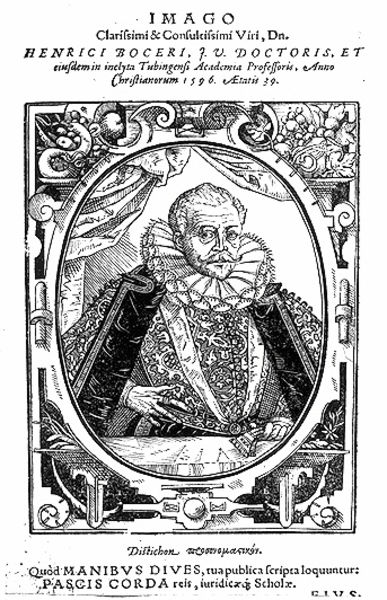
Titel: Bildnis des Heinrich Bocer
Künstler: Hans Ulrich Alt
Institution: (Seriendruck)
Schlagwörter: hand, kopf, mann, schatten, blumen, finger, grau, handschuh, handschuhe, licht, mund, nase, profil, schmuck, schwarz, stirn, tisch, weiss, ölbild, blick, obst, tuch, ornament, alt, bart, schnurrbart, augen, falten, gesicht, kragen, mensch, rahmen, samt, bild, bildnis, füllhorn, holland, hände, niederlande, portrait, porträt, vorhang, gewand, haare, mantel, reich, stickerei, adel, brustbild, kinn, renaissance, oval, früchte, gemüse, schrift, kette, grafik, rand, kaiser, könig, inschrift, verzierung, faltenwurf, edel, schnauzer, ring, erker, deckel, buch, medaillon, druck, schwarzweiss, stich, seite, text, überschrift, orden, herrscher, medizin, krause, brokat, bildniss, geheimratsecken, buchdruck, ecken, voluten, wams, fensterbank, repräsentation, lichts, adliger, zeilen, persönlichkeit, schnecken, prunk, kupferstich, flugblatt, doktor, zeichung, gestaltung, latein, lateinisch, ficken, schaube, anno, gelehrt, troll, rüschenkragen, tübingen, imago, knebel, arschloch, bildzeitung, bumsen, a, 1596, manibus, doctoris, geistesgestört, henrici, boceri, erfineder, wertiop, henrici boceri, seitmantel